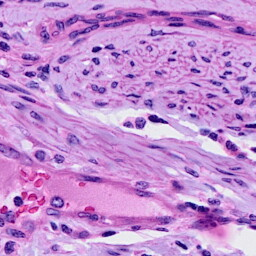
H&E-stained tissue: Cervix